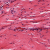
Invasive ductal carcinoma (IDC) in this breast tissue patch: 0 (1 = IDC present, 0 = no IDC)